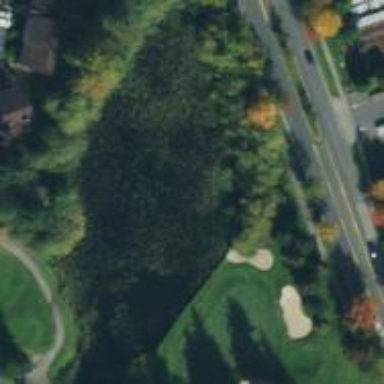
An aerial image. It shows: Water hazard in golf course. The hazard is natural water feature.